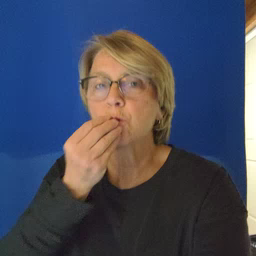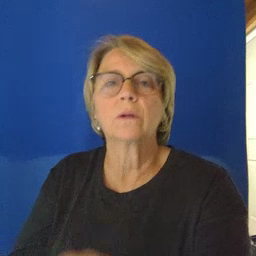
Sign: food